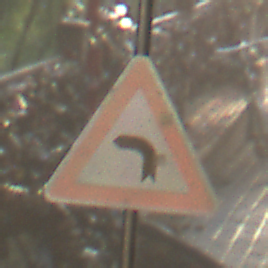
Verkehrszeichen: KurveLinks
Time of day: SunriseSunset
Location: Outdoor (Suburban)
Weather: Clear
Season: NotSpecified
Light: Natural